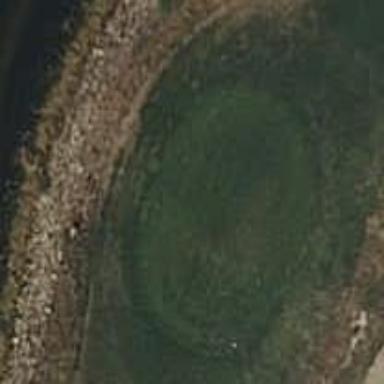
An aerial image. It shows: Golf tee.